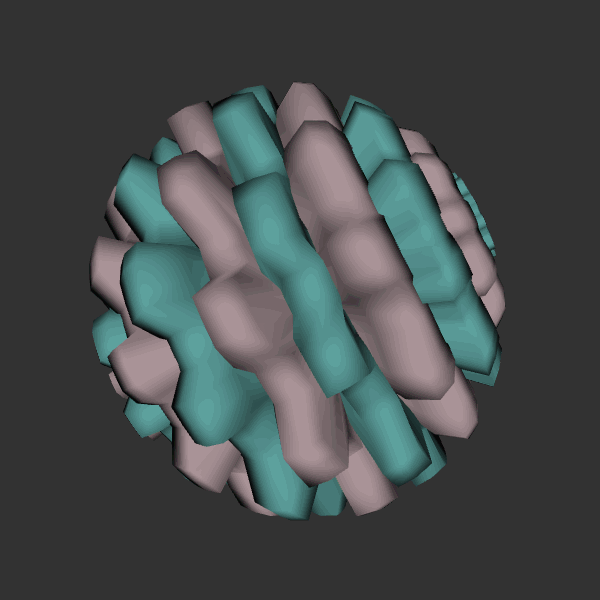
Background: dark